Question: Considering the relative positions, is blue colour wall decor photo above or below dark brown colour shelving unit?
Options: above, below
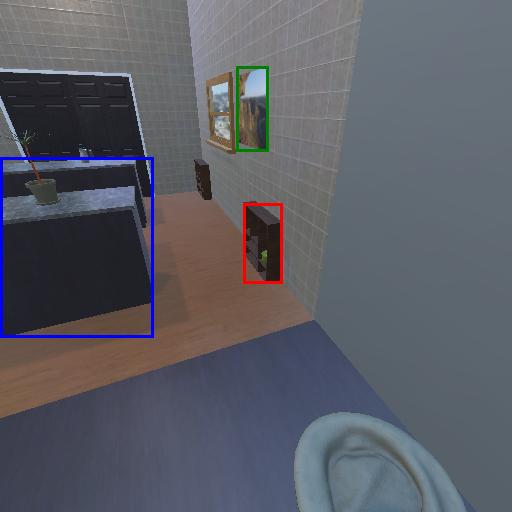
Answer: above